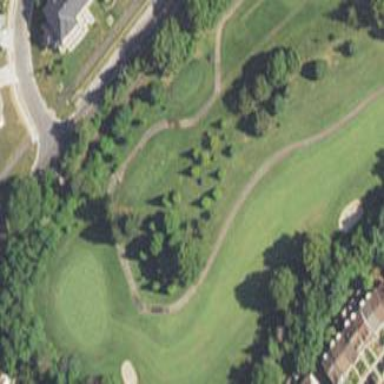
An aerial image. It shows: Grassy area designated as golf fairway.